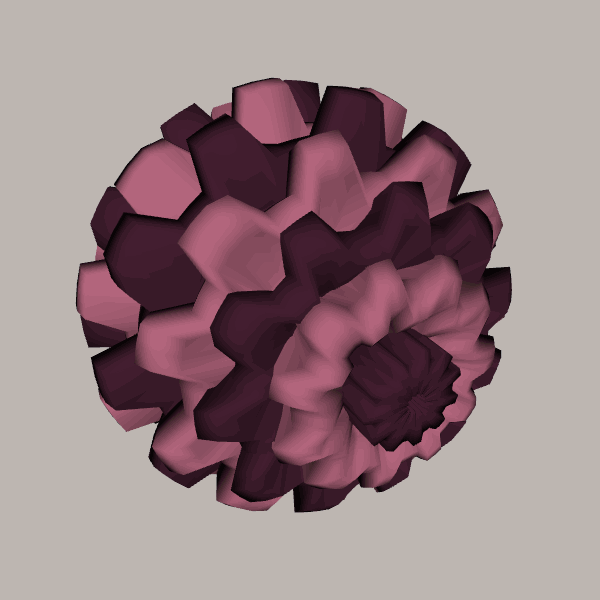
Background: light